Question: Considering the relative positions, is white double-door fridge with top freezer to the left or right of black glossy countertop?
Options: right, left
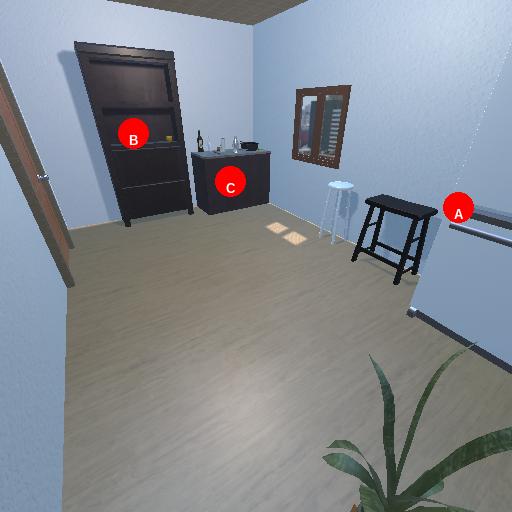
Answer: right